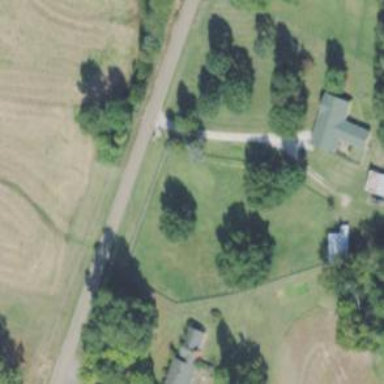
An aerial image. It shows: Driveway leading to service road.